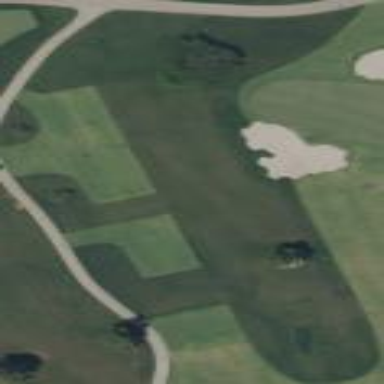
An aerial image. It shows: Golf rough area.